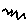
Label: zigzag